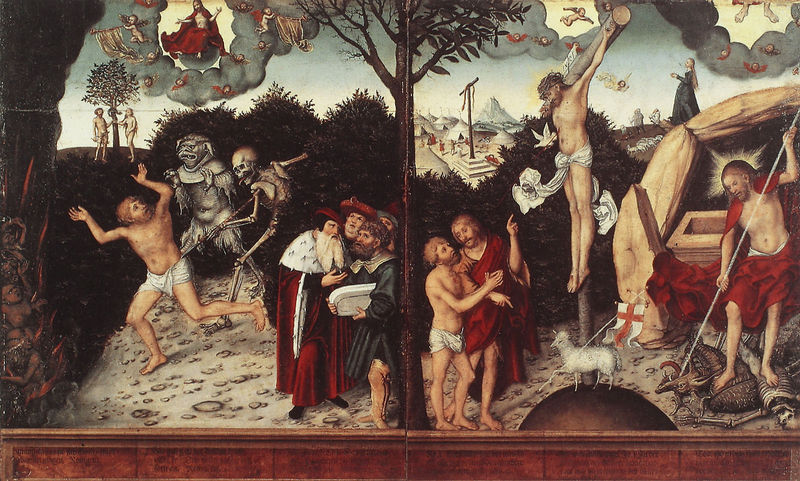
Titel: Allegorie auf Gesetz und Gnade
Künstler: Lukas Cranach
Standort: Nürnberg, Moritzkapelle (EU - D - B)
Schlagwörter: baum, gemälde, nackt, wolken, männer, malerei, meschen, tod, busch, höhle, banner, könig, adam, eva, paradies, lamm, schaf, kreuz, erkenntnis, schlange, sarg, grab, jesus, kreuzigung, sündenfall, hölle, teufel, maria, schaft, erzengel, adam und eva, drachen, auferstehung, drache, michael, monster, gerippe, paradis, buchmalerei, golgatha, jesus am kreuz